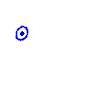
Particle: proton